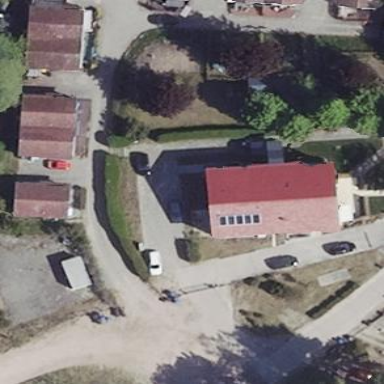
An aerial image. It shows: Simple house.